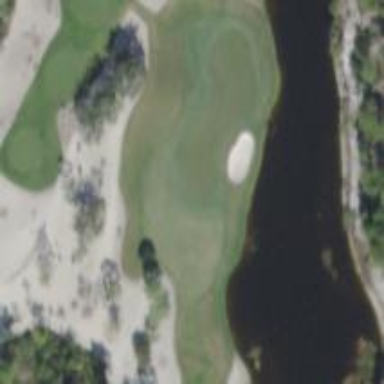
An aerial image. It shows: Golf hole.